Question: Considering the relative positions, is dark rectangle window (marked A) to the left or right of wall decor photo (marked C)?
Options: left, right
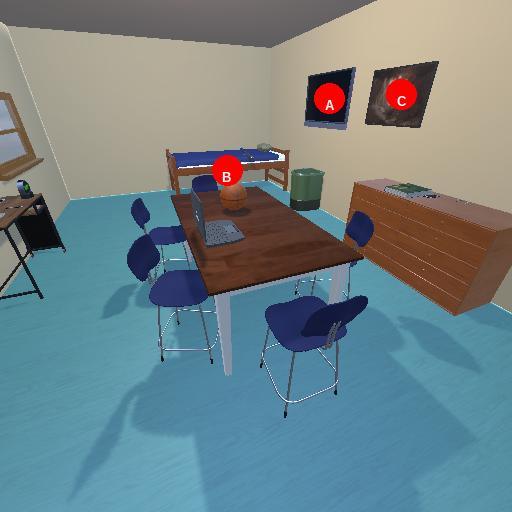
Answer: left